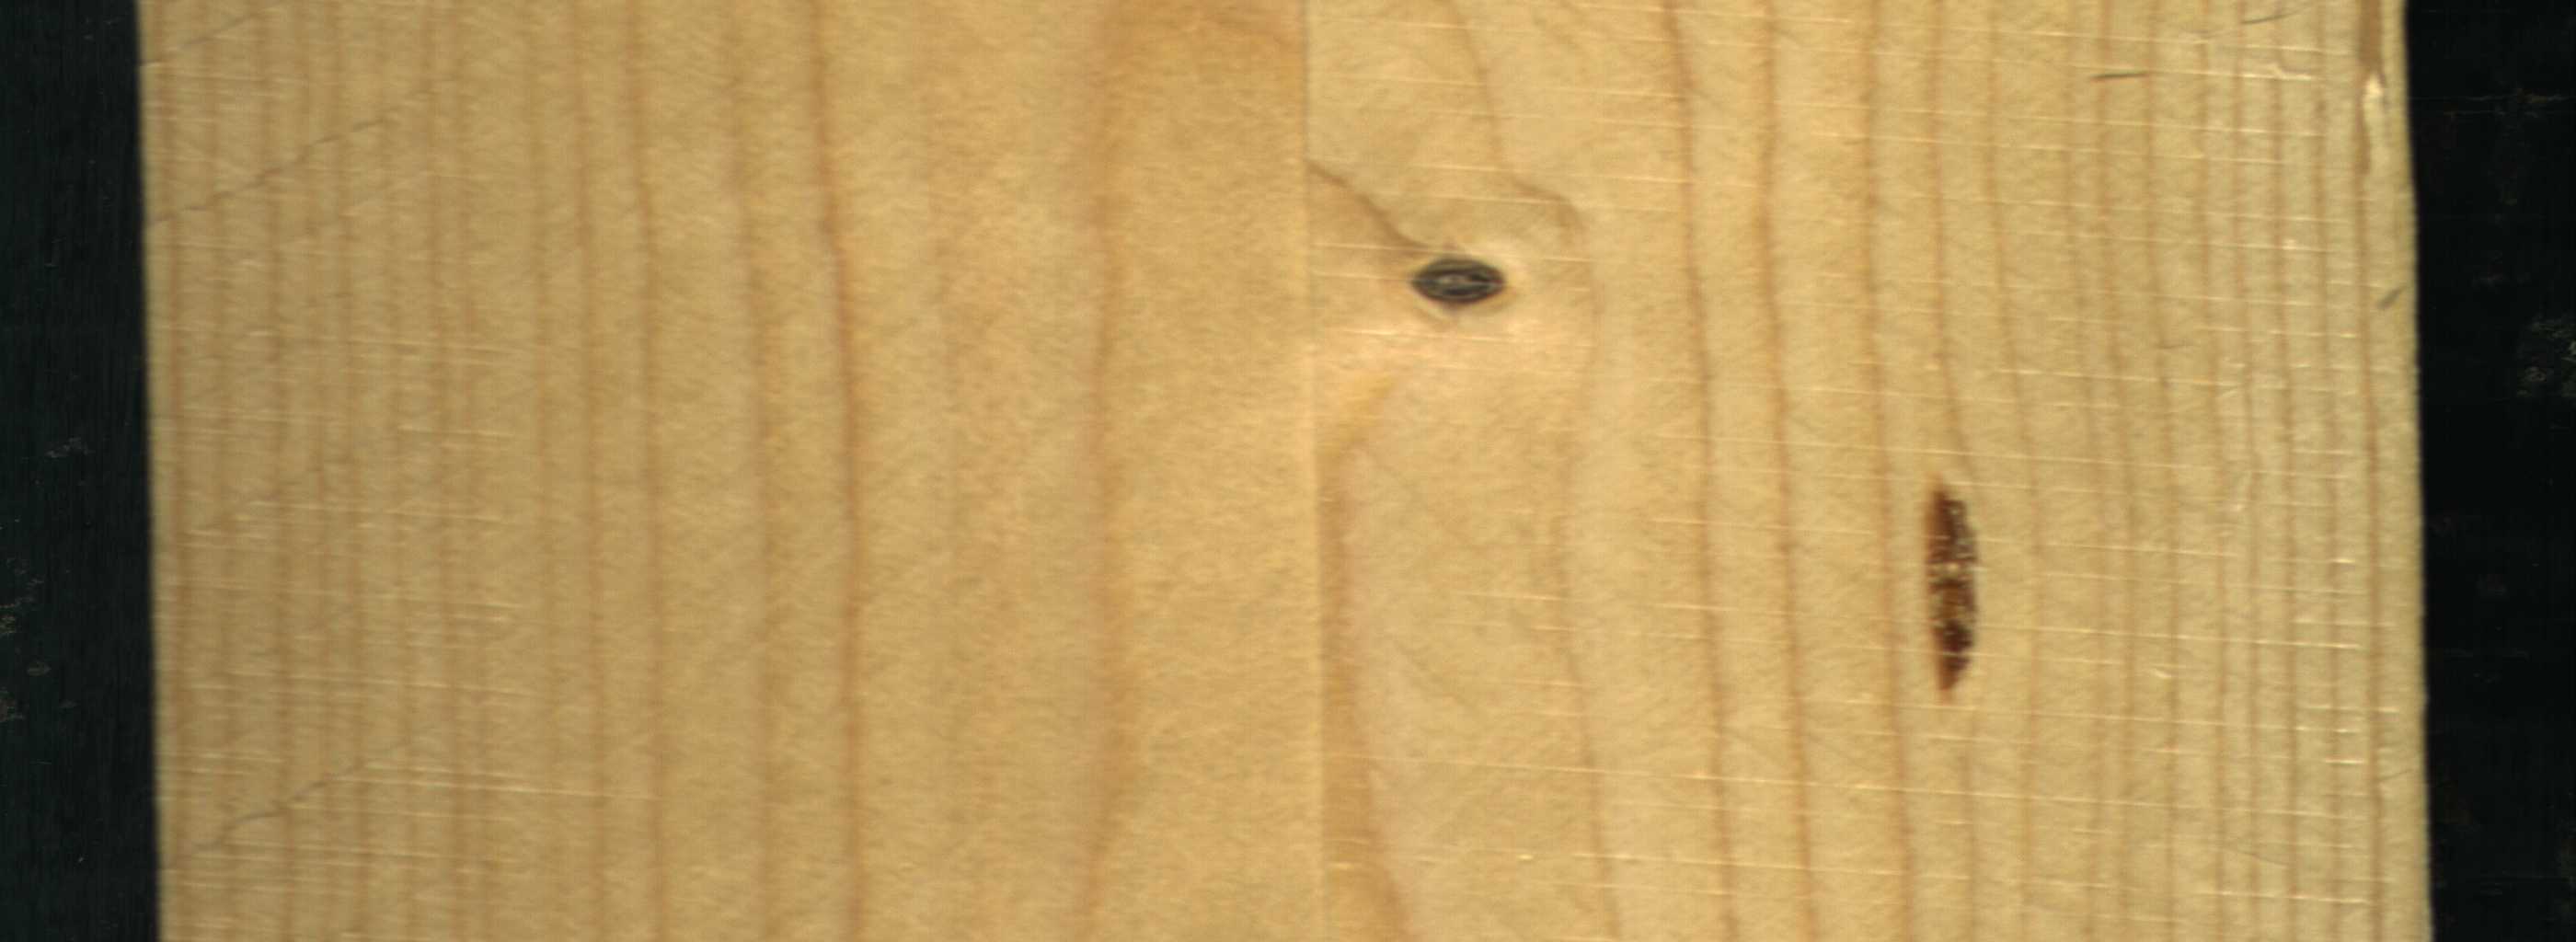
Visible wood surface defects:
resin
Live_Knot